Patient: sex M, age 80
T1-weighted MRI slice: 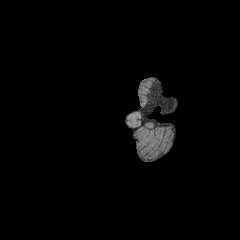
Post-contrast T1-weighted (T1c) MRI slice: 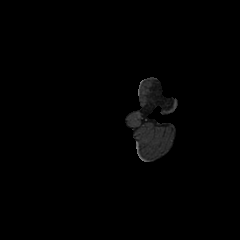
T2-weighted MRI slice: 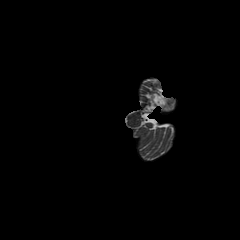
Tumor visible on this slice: no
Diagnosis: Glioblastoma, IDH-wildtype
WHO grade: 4